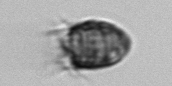
Label: Ciliophora